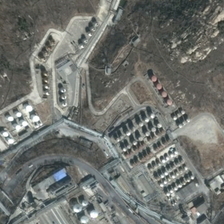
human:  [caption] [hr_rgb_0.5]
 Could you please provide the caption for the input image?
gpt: the factory is surrounded by bare land .

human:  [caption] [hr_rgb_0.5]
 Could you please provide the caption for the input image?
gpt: a large white storage tank is placed in the factory .

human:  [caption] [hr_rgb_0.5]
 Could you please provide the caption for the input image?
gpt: a large white storage tank is placed in the factory .

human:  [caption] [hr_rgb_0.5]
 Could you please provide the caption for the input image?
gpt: the factory is surrounded by bare land .

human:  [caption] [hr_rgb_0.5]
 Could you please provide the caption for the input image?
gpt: a large white storage tank is placed in the factory .